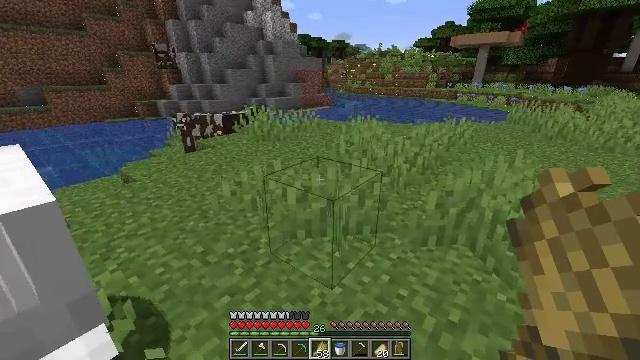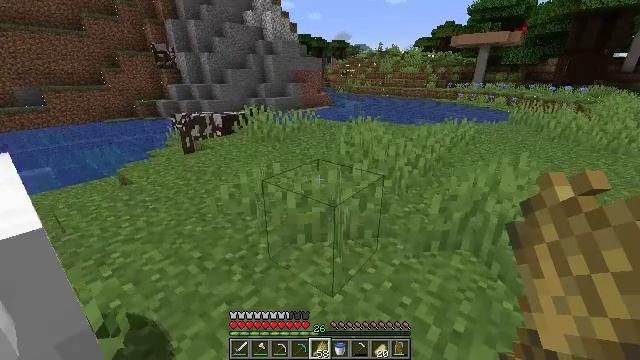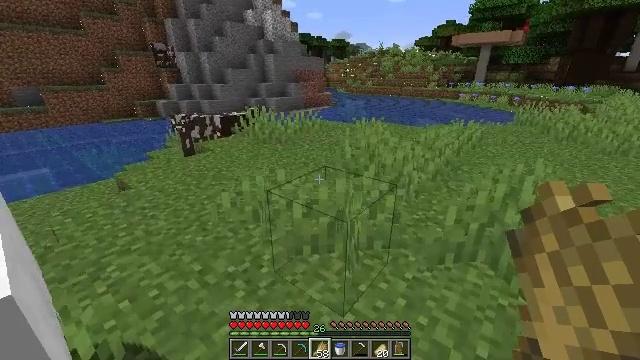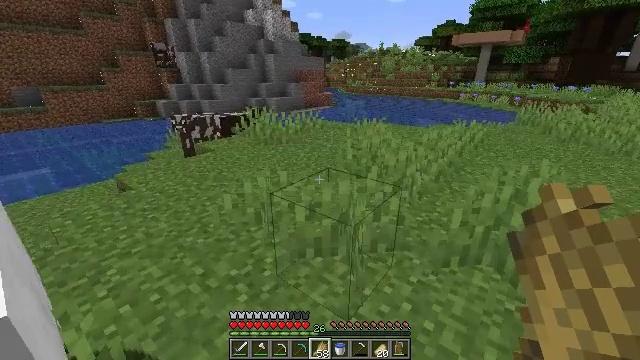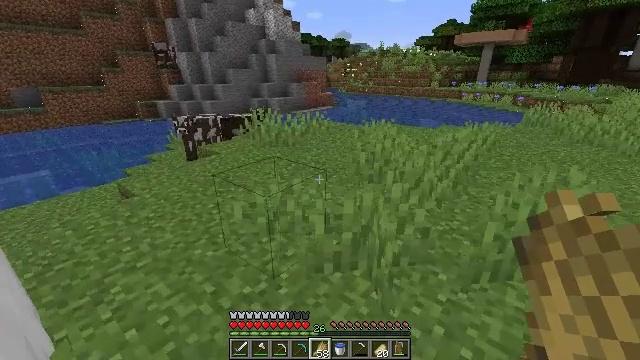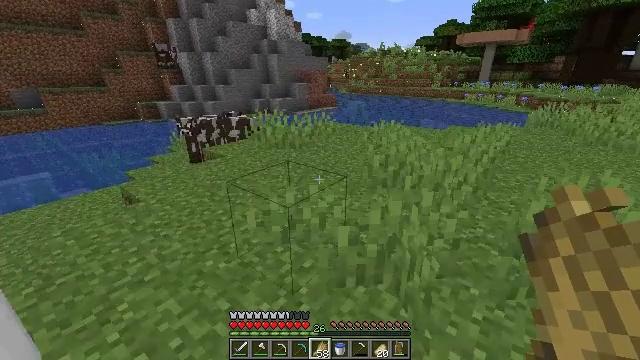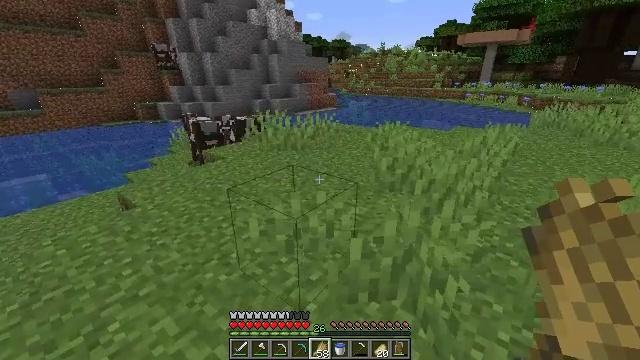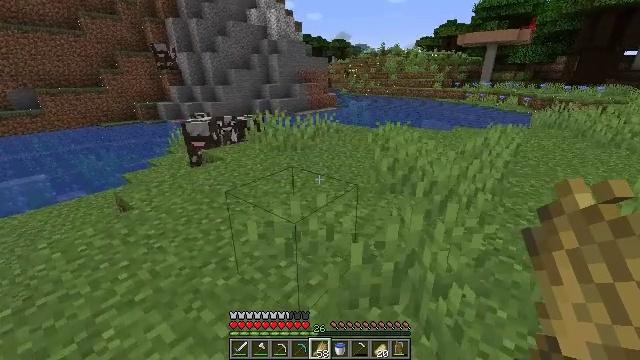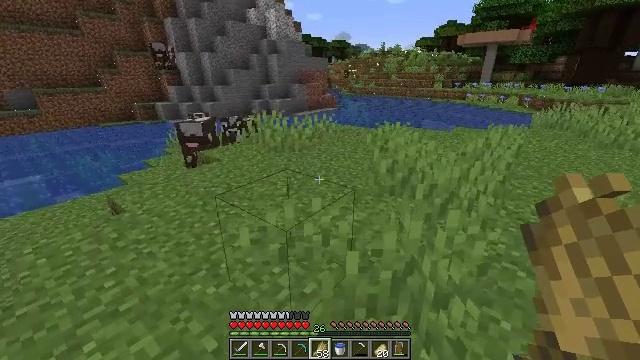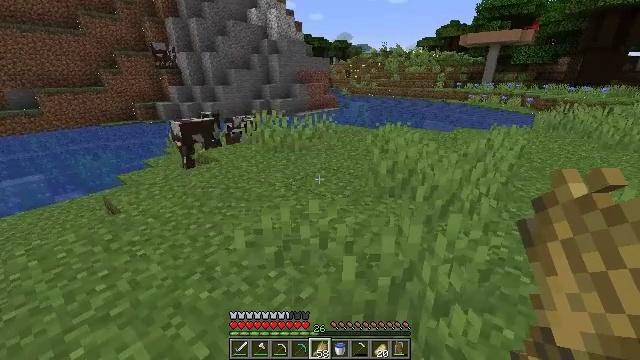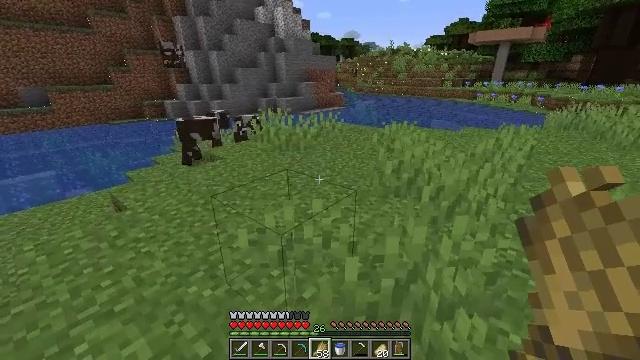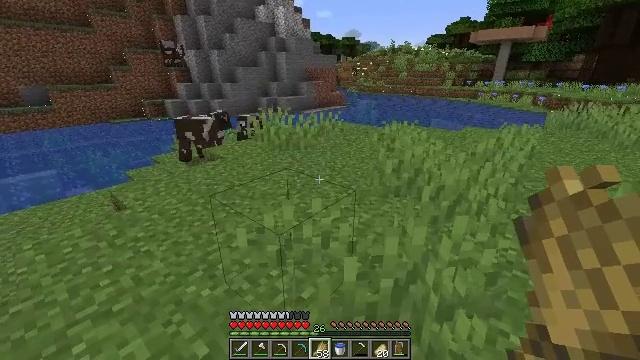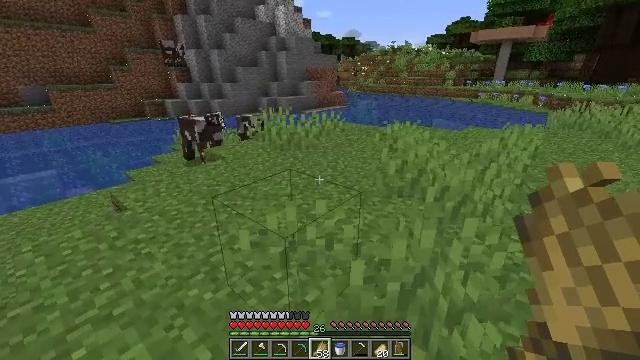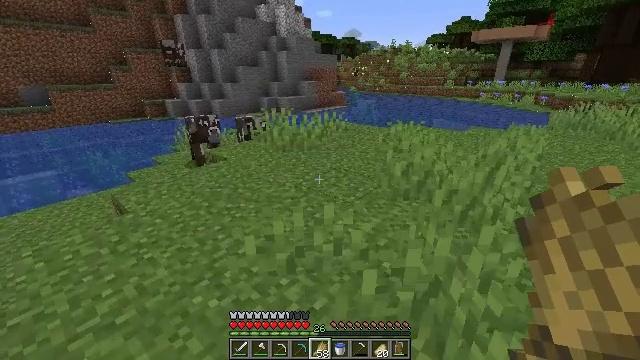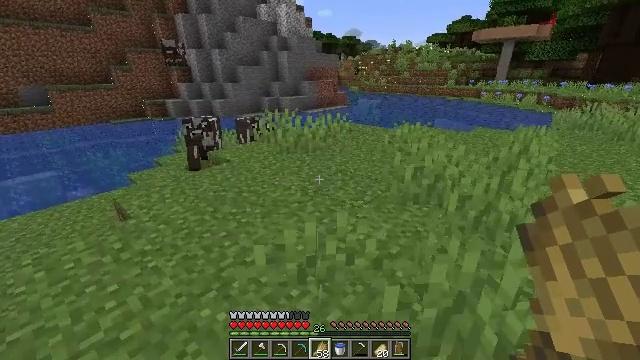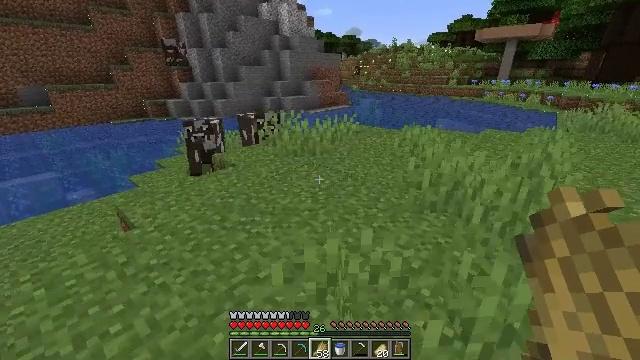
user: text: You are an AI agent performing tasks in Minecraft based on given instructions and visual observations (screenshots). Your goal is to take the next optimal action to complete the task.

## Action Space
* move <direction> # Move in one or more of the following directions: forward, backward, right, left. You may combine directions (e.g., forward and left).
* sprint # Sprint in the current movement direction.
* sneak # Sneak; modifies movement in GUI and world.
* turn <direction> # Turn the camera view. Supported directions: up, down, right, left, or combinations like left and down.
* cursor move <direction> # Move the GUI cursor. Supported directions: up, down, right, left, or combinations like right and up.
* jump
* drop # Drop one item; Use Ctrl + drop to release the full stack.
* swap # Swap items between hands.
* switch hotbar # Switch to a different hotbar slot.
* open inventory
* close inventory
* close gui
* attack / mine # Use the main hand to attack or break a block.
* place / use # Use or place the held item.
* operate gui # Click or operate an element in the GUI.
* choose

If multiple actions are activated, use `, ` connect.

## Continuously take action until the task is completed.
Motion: motion action
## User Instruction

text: Gather the birch fence from a structure.
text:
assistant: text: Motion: move forward
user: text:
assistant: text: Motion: move forward and move left
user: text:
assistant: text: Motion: move forward and move left
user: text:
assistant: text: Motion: move forward and move left
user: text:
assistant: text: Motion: move forward and move left
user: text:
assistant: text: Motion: move forward
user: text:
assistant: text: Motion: no_op
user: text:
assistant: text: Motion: no_op
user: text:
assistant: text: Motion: no_op
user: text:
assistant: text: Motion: turn left
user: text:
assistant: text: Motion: no_op
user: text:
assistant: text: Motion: move forward and move left
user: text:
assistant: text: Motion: move forward and move left
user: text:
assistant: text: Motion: move forward and move left
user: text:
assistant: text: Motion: move forward and move left
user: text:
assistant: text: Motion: move forward and move left
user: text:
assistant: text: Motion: move forward
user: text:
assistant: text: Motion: no_op
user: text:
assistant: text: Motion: no_op
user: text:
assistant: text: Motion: no_op
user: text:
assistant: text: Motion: no_op
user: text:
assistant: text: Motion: no_op
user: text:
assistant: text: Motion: move forward and move left
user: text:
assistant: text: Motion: move forward and move left
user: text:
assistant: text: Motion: move forward and move left
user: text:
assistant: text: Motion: move forward and move left
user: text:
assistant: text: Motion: move forward
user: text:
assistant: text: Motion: no_op
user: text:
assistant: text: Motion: no_op
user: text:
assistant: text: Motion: no_op